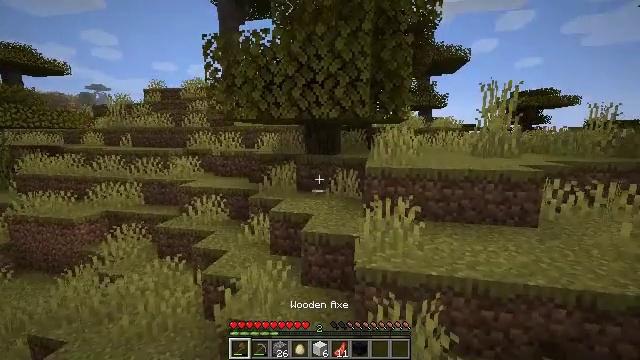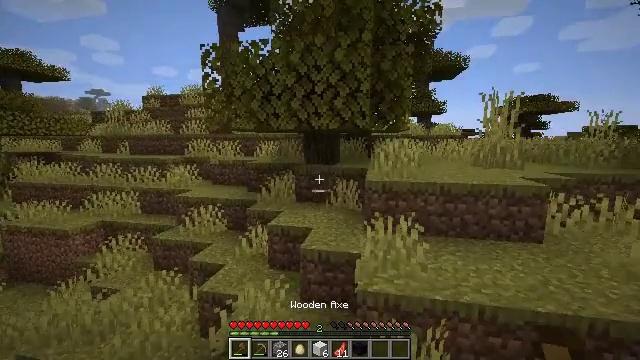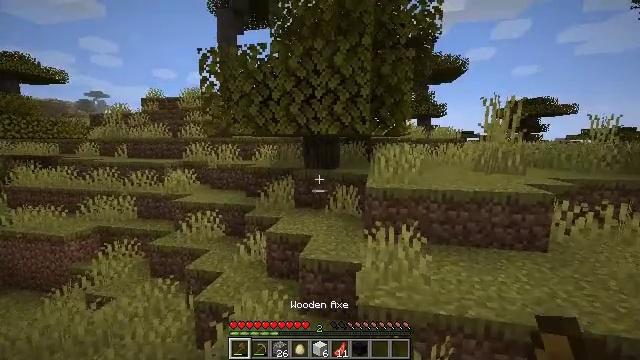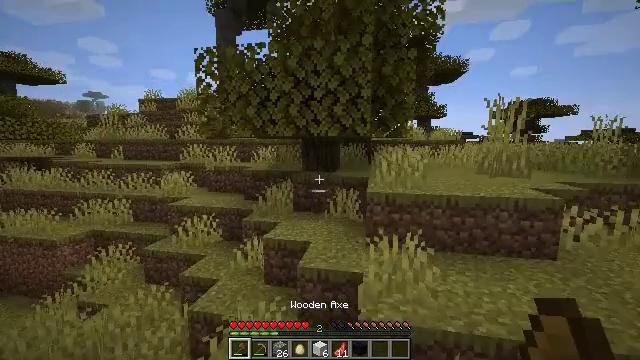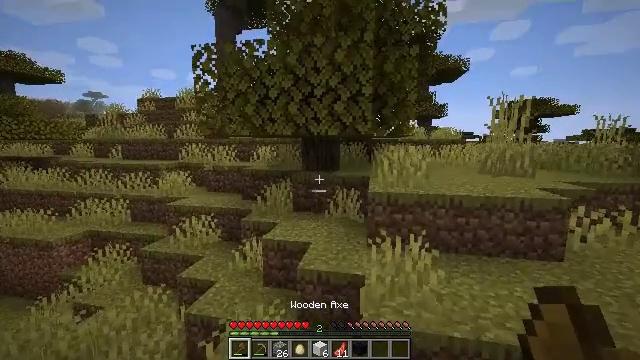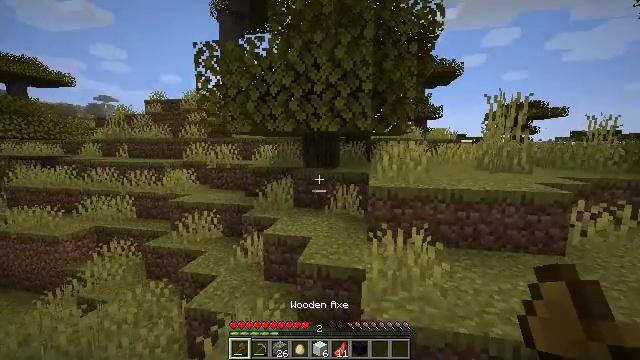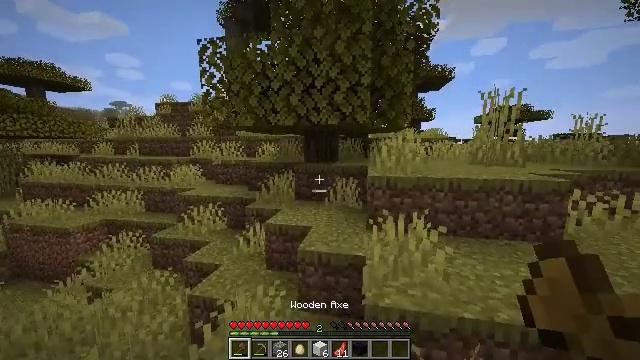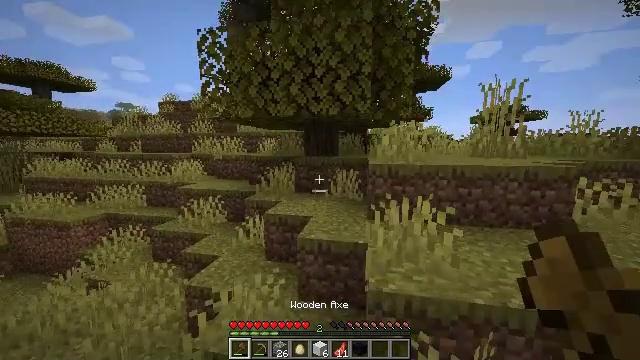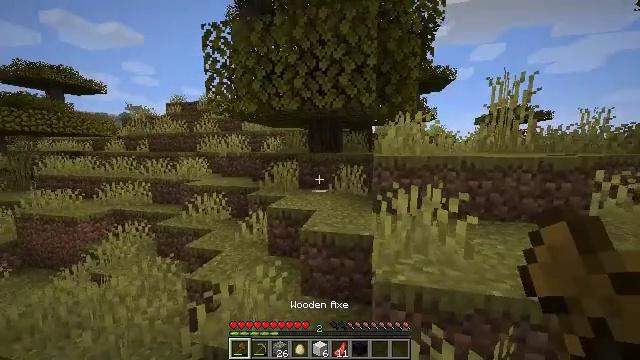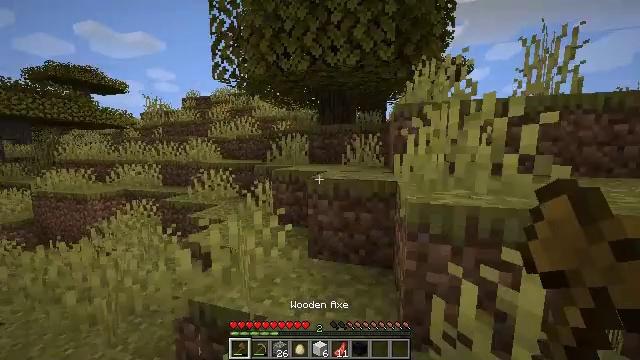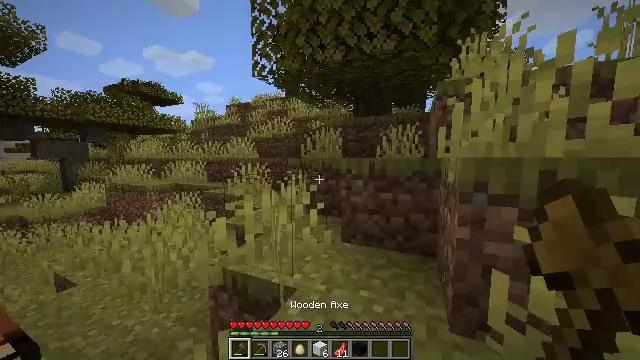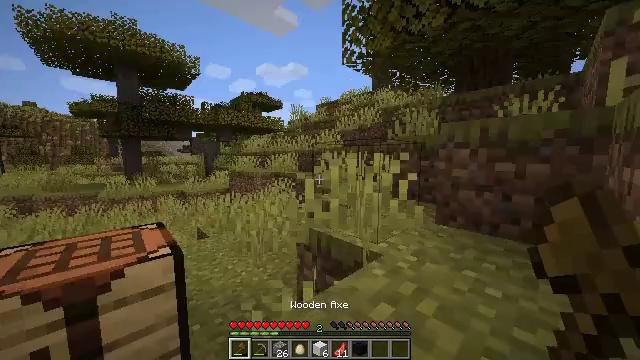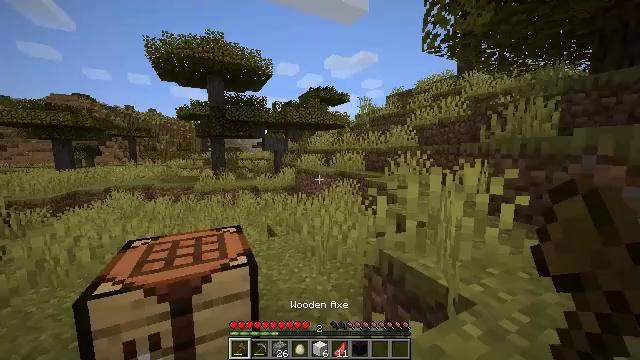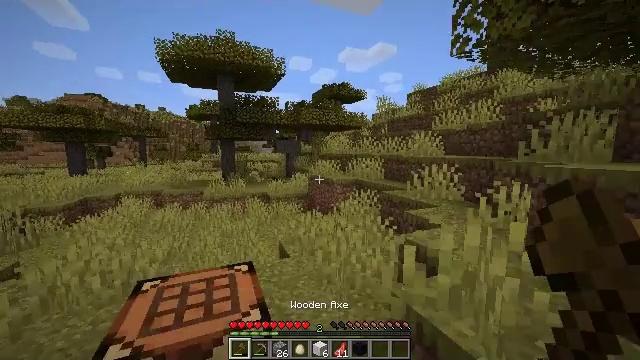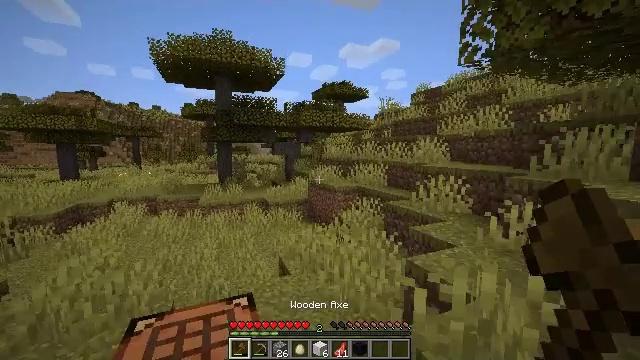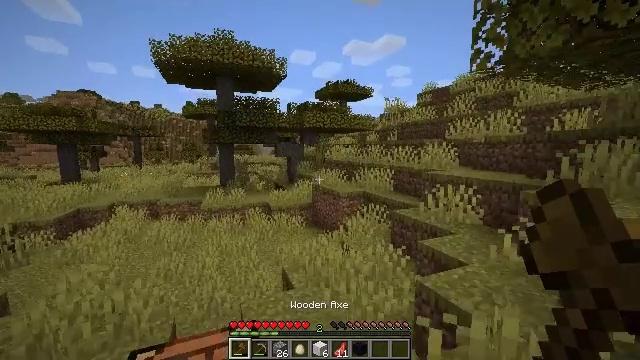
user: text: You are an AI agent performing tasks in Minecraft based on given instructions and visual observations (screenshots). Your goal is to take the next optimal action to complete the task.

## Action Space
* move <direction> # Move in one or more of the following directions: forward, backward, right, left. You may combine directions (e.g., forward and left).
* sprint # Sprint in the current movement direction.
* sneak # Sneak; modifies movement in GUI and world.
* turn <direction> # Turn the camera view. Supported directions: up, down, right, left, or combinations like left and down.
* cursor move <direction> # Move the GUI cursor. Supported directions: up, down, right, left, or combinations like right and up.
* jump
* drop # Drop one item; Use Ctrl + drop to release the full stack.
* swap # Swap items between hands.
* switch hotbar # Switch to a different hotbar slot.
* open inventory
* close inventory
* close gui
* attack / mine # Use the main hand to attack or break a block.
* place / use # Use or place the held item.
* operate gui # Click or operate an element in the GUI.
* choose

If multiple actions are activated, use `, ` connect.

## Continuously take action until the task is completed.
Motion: motion action
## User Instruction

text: Chop down the acacia log.
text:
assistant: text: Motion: move forward, jump
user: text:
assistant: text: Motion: move forward
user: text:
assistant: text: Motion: move forward
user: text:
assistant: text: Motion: move forward, sprint
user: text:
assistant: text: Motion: move forward, sprint
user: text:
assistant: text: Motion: move forward, sprint, jump
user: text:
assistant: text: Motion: move forward, sprint, jump
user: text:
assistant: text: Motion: move forward, sprint, turn left, jump
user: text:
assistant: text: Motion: move forward, sprint, turn left, jump
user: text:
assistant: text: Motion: move forward, sprint, turn left and up, jump
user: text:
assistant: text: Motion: move forward, sprint, turn left, jump
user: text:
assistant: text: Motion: move forward, sprint, turn left and down, jump
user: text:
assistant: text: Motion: move forward, sprint, turn left, jump
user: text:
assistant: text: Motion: move forward, sprint, jump
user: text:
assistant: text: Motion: move forward, sprint, jump
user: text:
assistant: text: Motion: move forward, sprint, turn left, jump
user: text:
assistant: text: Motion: move forward, sprint, jump
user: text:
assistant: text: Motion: move forward, sprint, jump
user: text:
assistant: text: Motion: move forward, sprint, jump
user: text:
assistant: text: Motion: move forward, sprint, jump
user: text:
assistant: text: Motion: move forward, sprint, jump
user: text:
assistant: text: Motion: move forward, sprint, jump
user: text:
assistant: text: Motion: move forward, sprint, jump
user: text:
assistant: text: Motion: move forward, sprint, jump
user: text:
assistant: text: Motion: move forward, sprint, jump
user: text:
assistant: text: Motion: move forward, sprint, jump
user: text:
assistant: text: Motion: move forward, sprint, jump
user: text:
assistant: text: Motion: move forward, sprint, turn right, jump
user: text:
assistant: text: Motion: move forward, sprint, turn right and up, jump
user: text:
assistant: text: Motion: move forward, sprint, turn right and up, jump